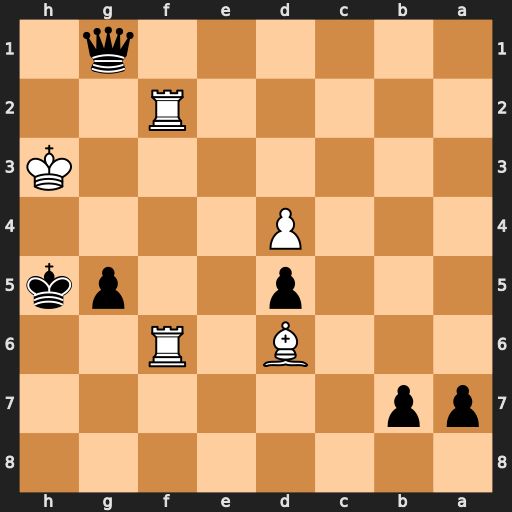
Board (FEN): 8/pp6/3B1R2/3p2pk/3P4/7K/5R2/6q1
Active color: b
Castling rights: -
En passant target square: -
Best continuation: g4#